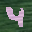
Label: 4